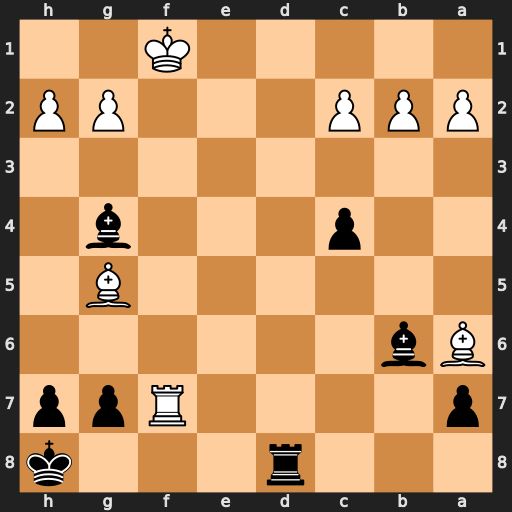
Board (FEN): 3r3k/p4Rpp/Bb6/6B1/2p3b1/8/PPP3PP/5K2
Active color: b
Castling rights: -
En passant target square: -
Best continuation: Rd1#